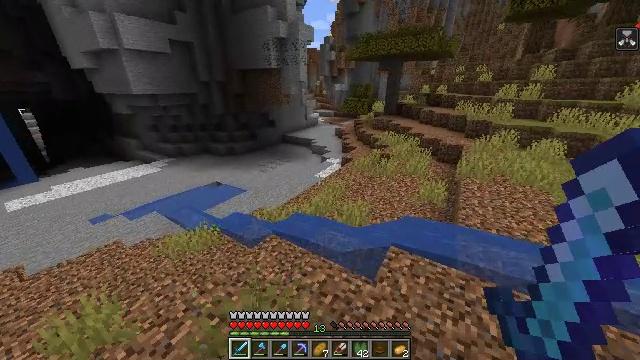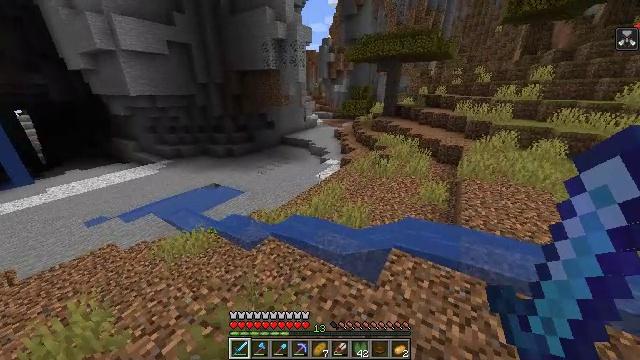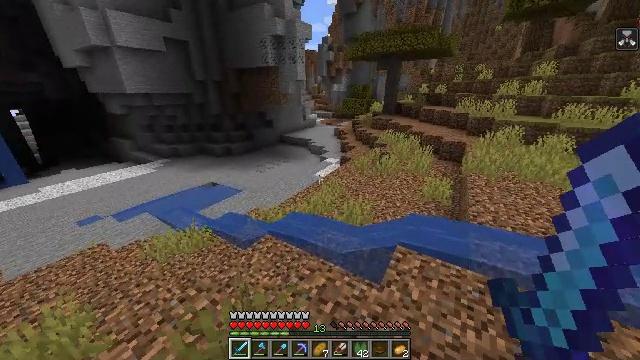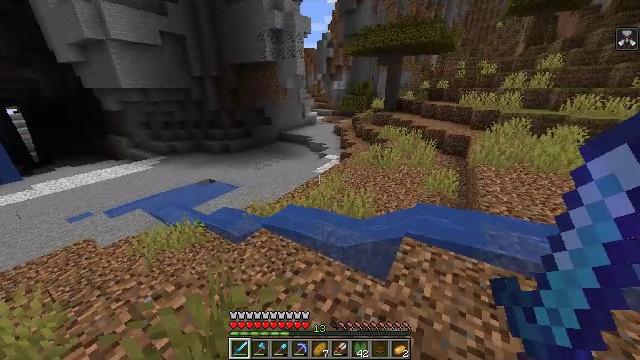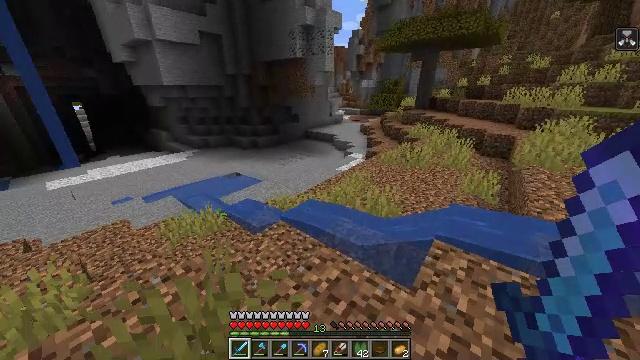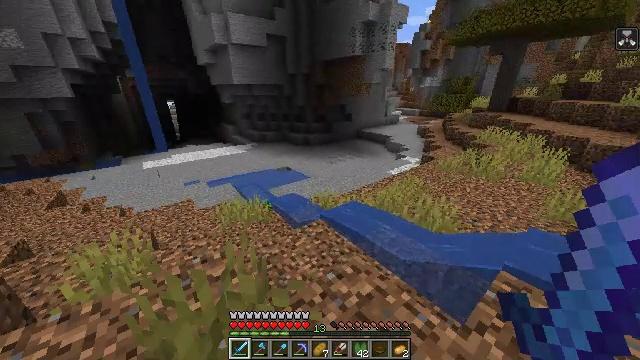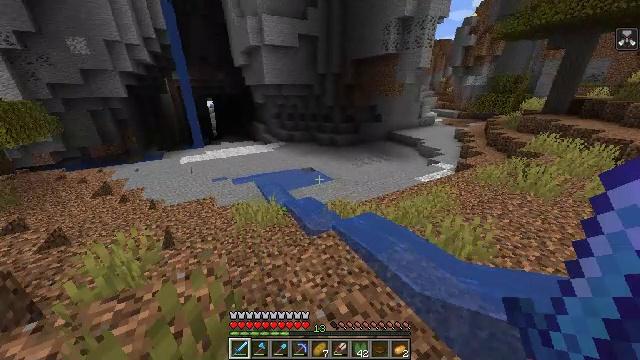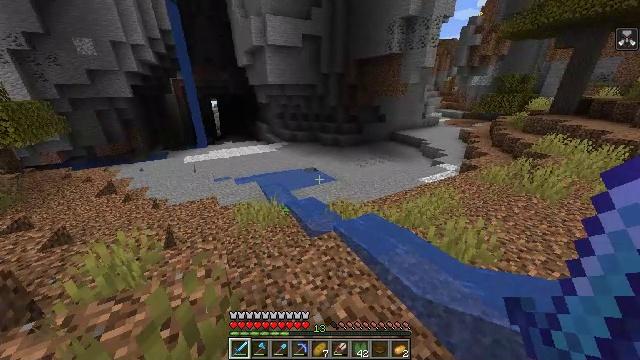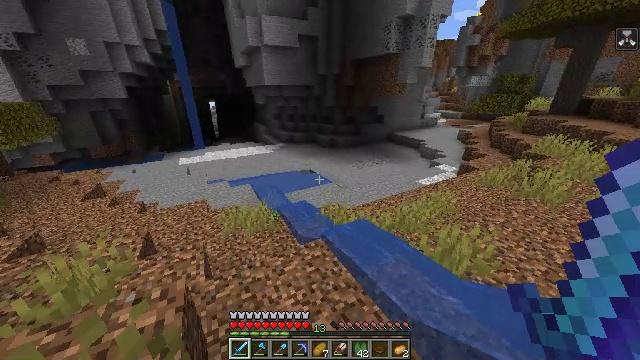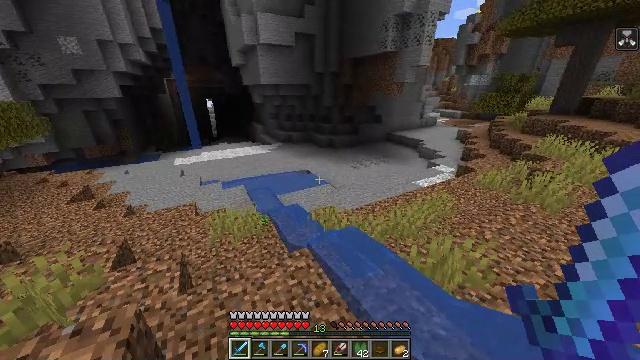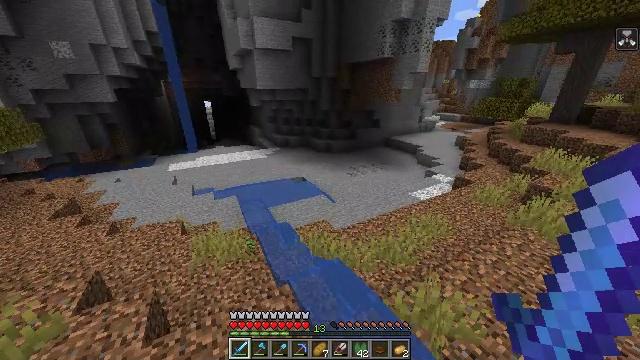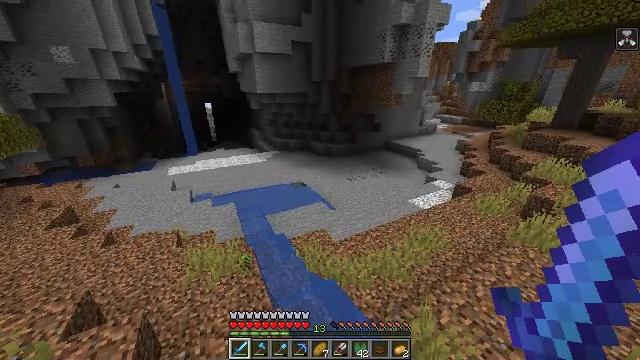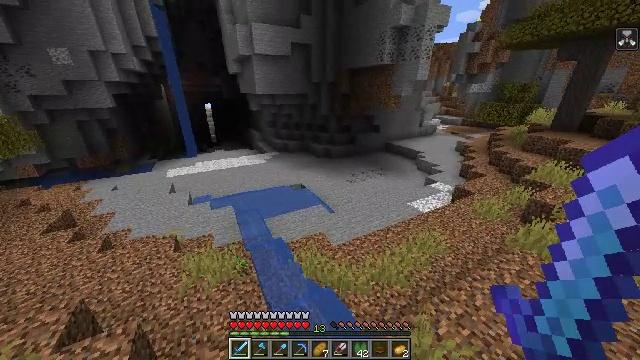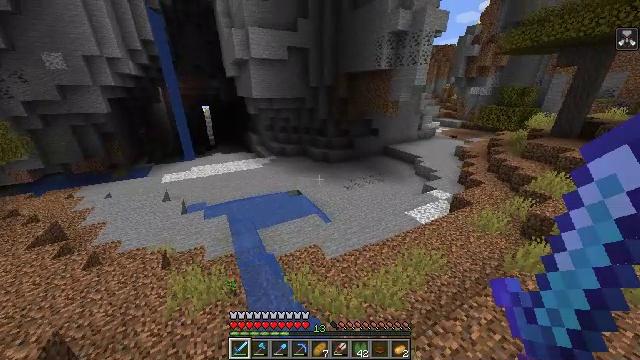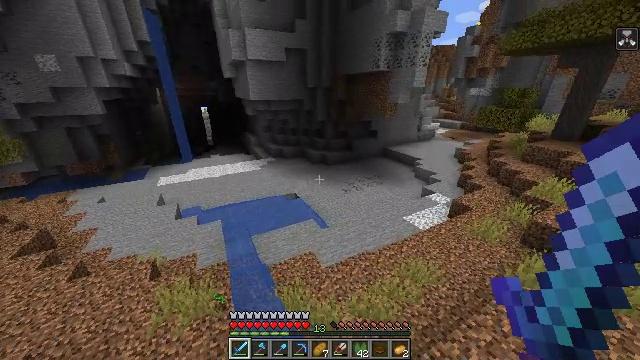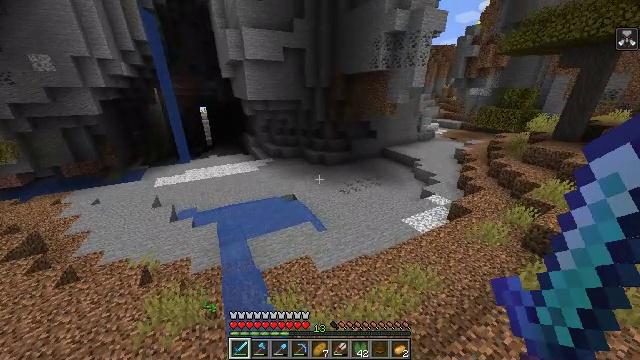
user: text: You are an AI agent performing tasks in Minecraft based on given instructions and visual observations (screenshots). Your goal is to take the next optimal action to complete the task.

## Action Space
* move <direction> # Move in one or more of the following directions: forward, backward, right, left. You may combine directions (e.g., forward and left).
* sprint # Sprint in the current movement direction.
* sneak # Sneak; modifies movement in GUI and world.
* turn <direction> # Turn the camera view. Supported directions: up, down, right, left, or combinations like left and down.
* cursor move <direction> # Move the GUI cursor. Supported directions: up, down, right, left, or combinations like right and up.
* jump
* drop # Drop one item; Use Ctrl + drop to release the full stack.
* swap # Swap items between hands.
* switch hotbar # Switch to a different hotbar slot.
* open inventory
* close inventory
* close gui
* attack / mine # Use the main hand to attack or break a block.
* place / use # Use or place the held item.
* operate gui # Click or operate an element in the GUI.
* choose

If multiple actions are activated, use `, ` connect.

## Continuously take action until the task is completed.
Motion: motion action
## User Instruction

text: Drop a bowl.
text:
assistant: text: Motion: move forward
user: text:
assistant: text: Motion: move forward and move right
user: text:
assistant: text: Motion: move forward and move right
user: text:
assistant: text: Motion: move forward and move right, turn left
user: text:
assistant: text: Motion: move forward and move right, turn left
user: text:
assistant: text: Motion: move forward and move right, turn left
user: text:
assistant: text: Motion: move forward and move right
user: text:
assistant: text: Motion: move forward and move right
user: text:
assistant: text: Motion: move forward and move right
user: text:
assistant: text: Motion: move forward and move right, jump
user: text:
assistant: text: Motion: move forward and move right, jump
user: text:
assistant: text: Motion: move forward and move right, jump
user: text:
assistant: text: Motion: move forward and move right, jump
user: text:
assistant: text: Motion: move forward and move right, jump
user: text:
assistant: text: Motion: move forward and move right, jump
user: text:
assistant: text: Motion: move forward and move right, jump
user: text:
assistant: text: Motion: move forward and move right, jump
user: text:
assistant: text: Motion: move forward and move right, jump
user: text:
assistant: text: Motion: move forward and move right, jump
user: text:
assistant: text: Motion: move forward and move right
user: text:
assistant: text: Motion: move forward and move right
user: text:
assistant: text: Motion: move forward and move right
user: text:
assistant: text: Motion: move forward and move right
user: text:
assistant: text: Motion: move forward and move right
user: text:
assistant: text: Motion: move forward and move right
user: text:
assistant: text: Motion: move forward and move right
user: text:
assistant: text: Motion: move forward and move right
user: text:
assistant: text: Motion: move forward and move right, jump
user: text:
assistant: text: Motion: move forward and move right, jump
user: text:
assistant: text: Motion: move forward and move right, jump